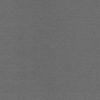
Label: dusty